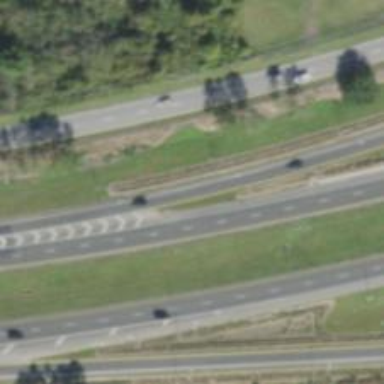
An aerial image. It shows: Diamond junction on motorway link.